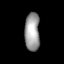
Tissue: lung
Cell type: Fibroblasts
Senescence score: 0.5625
Nuclear area (px): 562
Mean DAPI intensity: 157.521